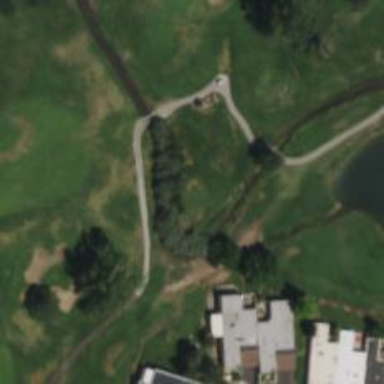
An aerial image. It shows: Golf hole.